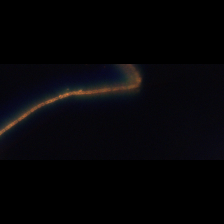
Taxon: Chaetoceros
Group: Diatoms